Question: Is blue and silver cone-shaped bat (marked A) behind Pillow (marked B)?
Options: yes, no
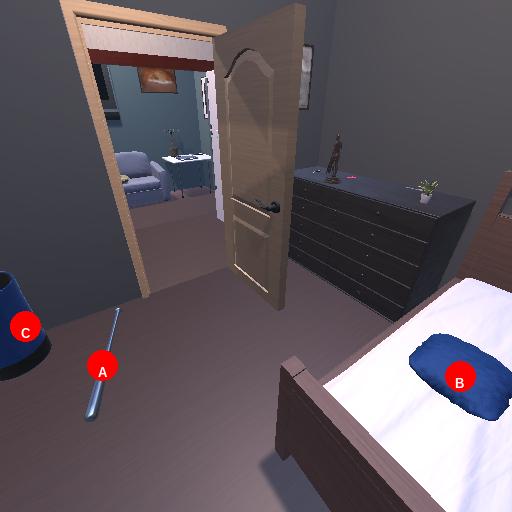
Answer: yes